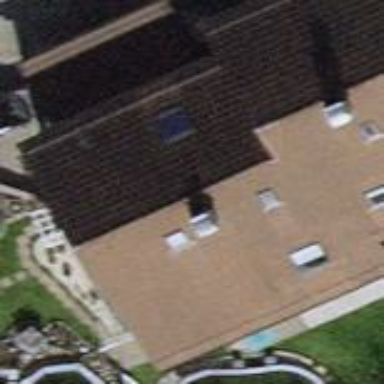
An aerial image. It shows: Building with tile roof.